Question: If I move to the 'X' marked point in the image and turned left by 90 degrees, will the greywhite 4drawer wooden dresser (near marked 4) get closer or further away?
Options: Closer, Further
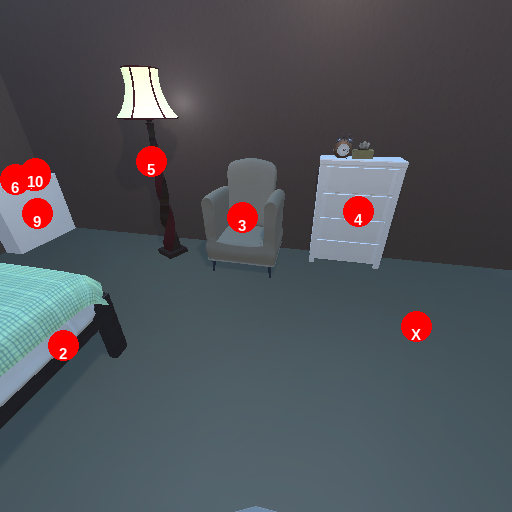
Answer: Closer